Question: i have a comboBox inside of a tableWidget and the verticalHeader DefaultSectionSize is 60.
'''
class MainWindow(QtWidgets.QMainWindow):
def __init__(self, parent=None):
QtWidgets.QMainWindow.__init__(self,parent)
self.table = QTableWidget()
self.setCentralWidget(self.table)
self.table.verticalHeader().setDefaultSectionSize(60)
self.table.setColumnCount(2)
self.table.setRowCount(2)
data = ["1","2"]
for i in range(2):
item = QTableWidgetItem(data[i])
self.table.setItem(i,0,item)
self.combo_sell = QComboBox()
self.combo_sell.setMaximumHeight(30)
self.table.setCellWidget(i,1,self.combo_sell)
'''
But since i set the maximum size of the comboBox to 30, it stays in the top of the item.

I want to know if there's a way to align it to the center.
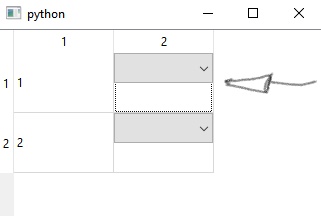
Answer: When setting an index widget, the view tries to set the widget geometry based on the <URL> of the index. Setting a fixed dimension forces the widget to align itself to the default origin, which is usually the top left corner.
The only way to vertically center a widget with a fixed height is to use a container with a vertical box layout and add the combo to it:
'''
for i in range(2):
item = QTableWidgetItem(data[i])
item.setTextAlignment(Qt.AlignCenter)
self.table.setItem(i,0,item)
container = QWidget()
layout = QVBoxLayout(container)
combo_sell = QComboBox()
layout.addWidget(combo_sell)
combo_sell.setMaximumHeight(30)
self.table.setCellWidget(i, 1, container)
'''
If you need a simple reference to the combo, you can set it as an attribute of the widget:
'''
container.combo_sell = QComboBox()
'''
In this way you can easily access it when required:
'''
widget = self.table.cellWidget(row, column)
if widget and hasattr(widget, 'combo'):
combo = widget.combo
print(combo.currentIndex())
'''
Note that the reference is created for the python wrapper of the widget, and that behavior might change in future versions of Qt. A better and safer way to achieve this would be to use a subclass, which would also allow easier access to the combo:
'''
class TableCombo(QWidget):
def __init__(self):
super().__init__()
layout = QVBoxLayout(self)
self.combo = QComboBox()
layout.addWidget(self.combo)
self.combo.setMaximumHeight(30)
self.currentIndex = self.combo.currentIndex
self.setCurrentIndex = self.combo.setCurrentIndex
self.addItems = self.combo.addItems
# ...
combo_sell = TableCombo()
self.table.setCellWidget(i, 1, combo_sell)
# ...
combo = self.table.cellWidget(row, column)
print(combo.currentIndex())
'''